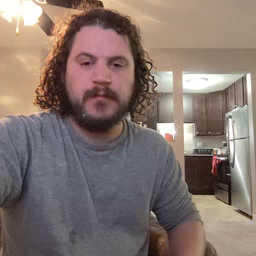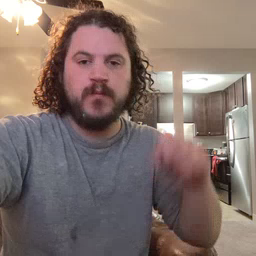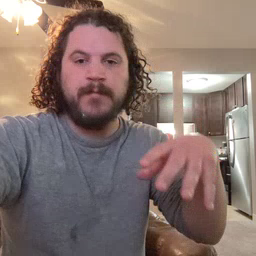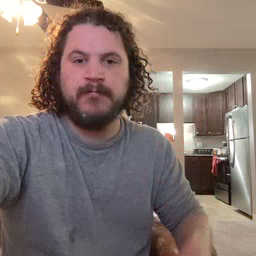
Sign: drop